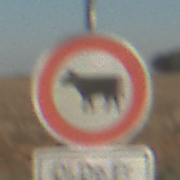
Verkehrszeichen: VerbotViehtrieb
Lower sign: ZeitangabenMitBeschraenkungAufWochentage3
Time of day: SunriseSunset
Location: Outdoor (Nature)
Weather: Clear
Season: NotSpecified
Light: Natural